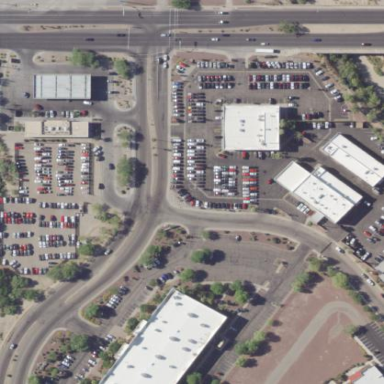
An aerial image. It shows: Shop that sells cars.